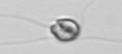
Label: flagellate_morphotype1